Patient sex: M
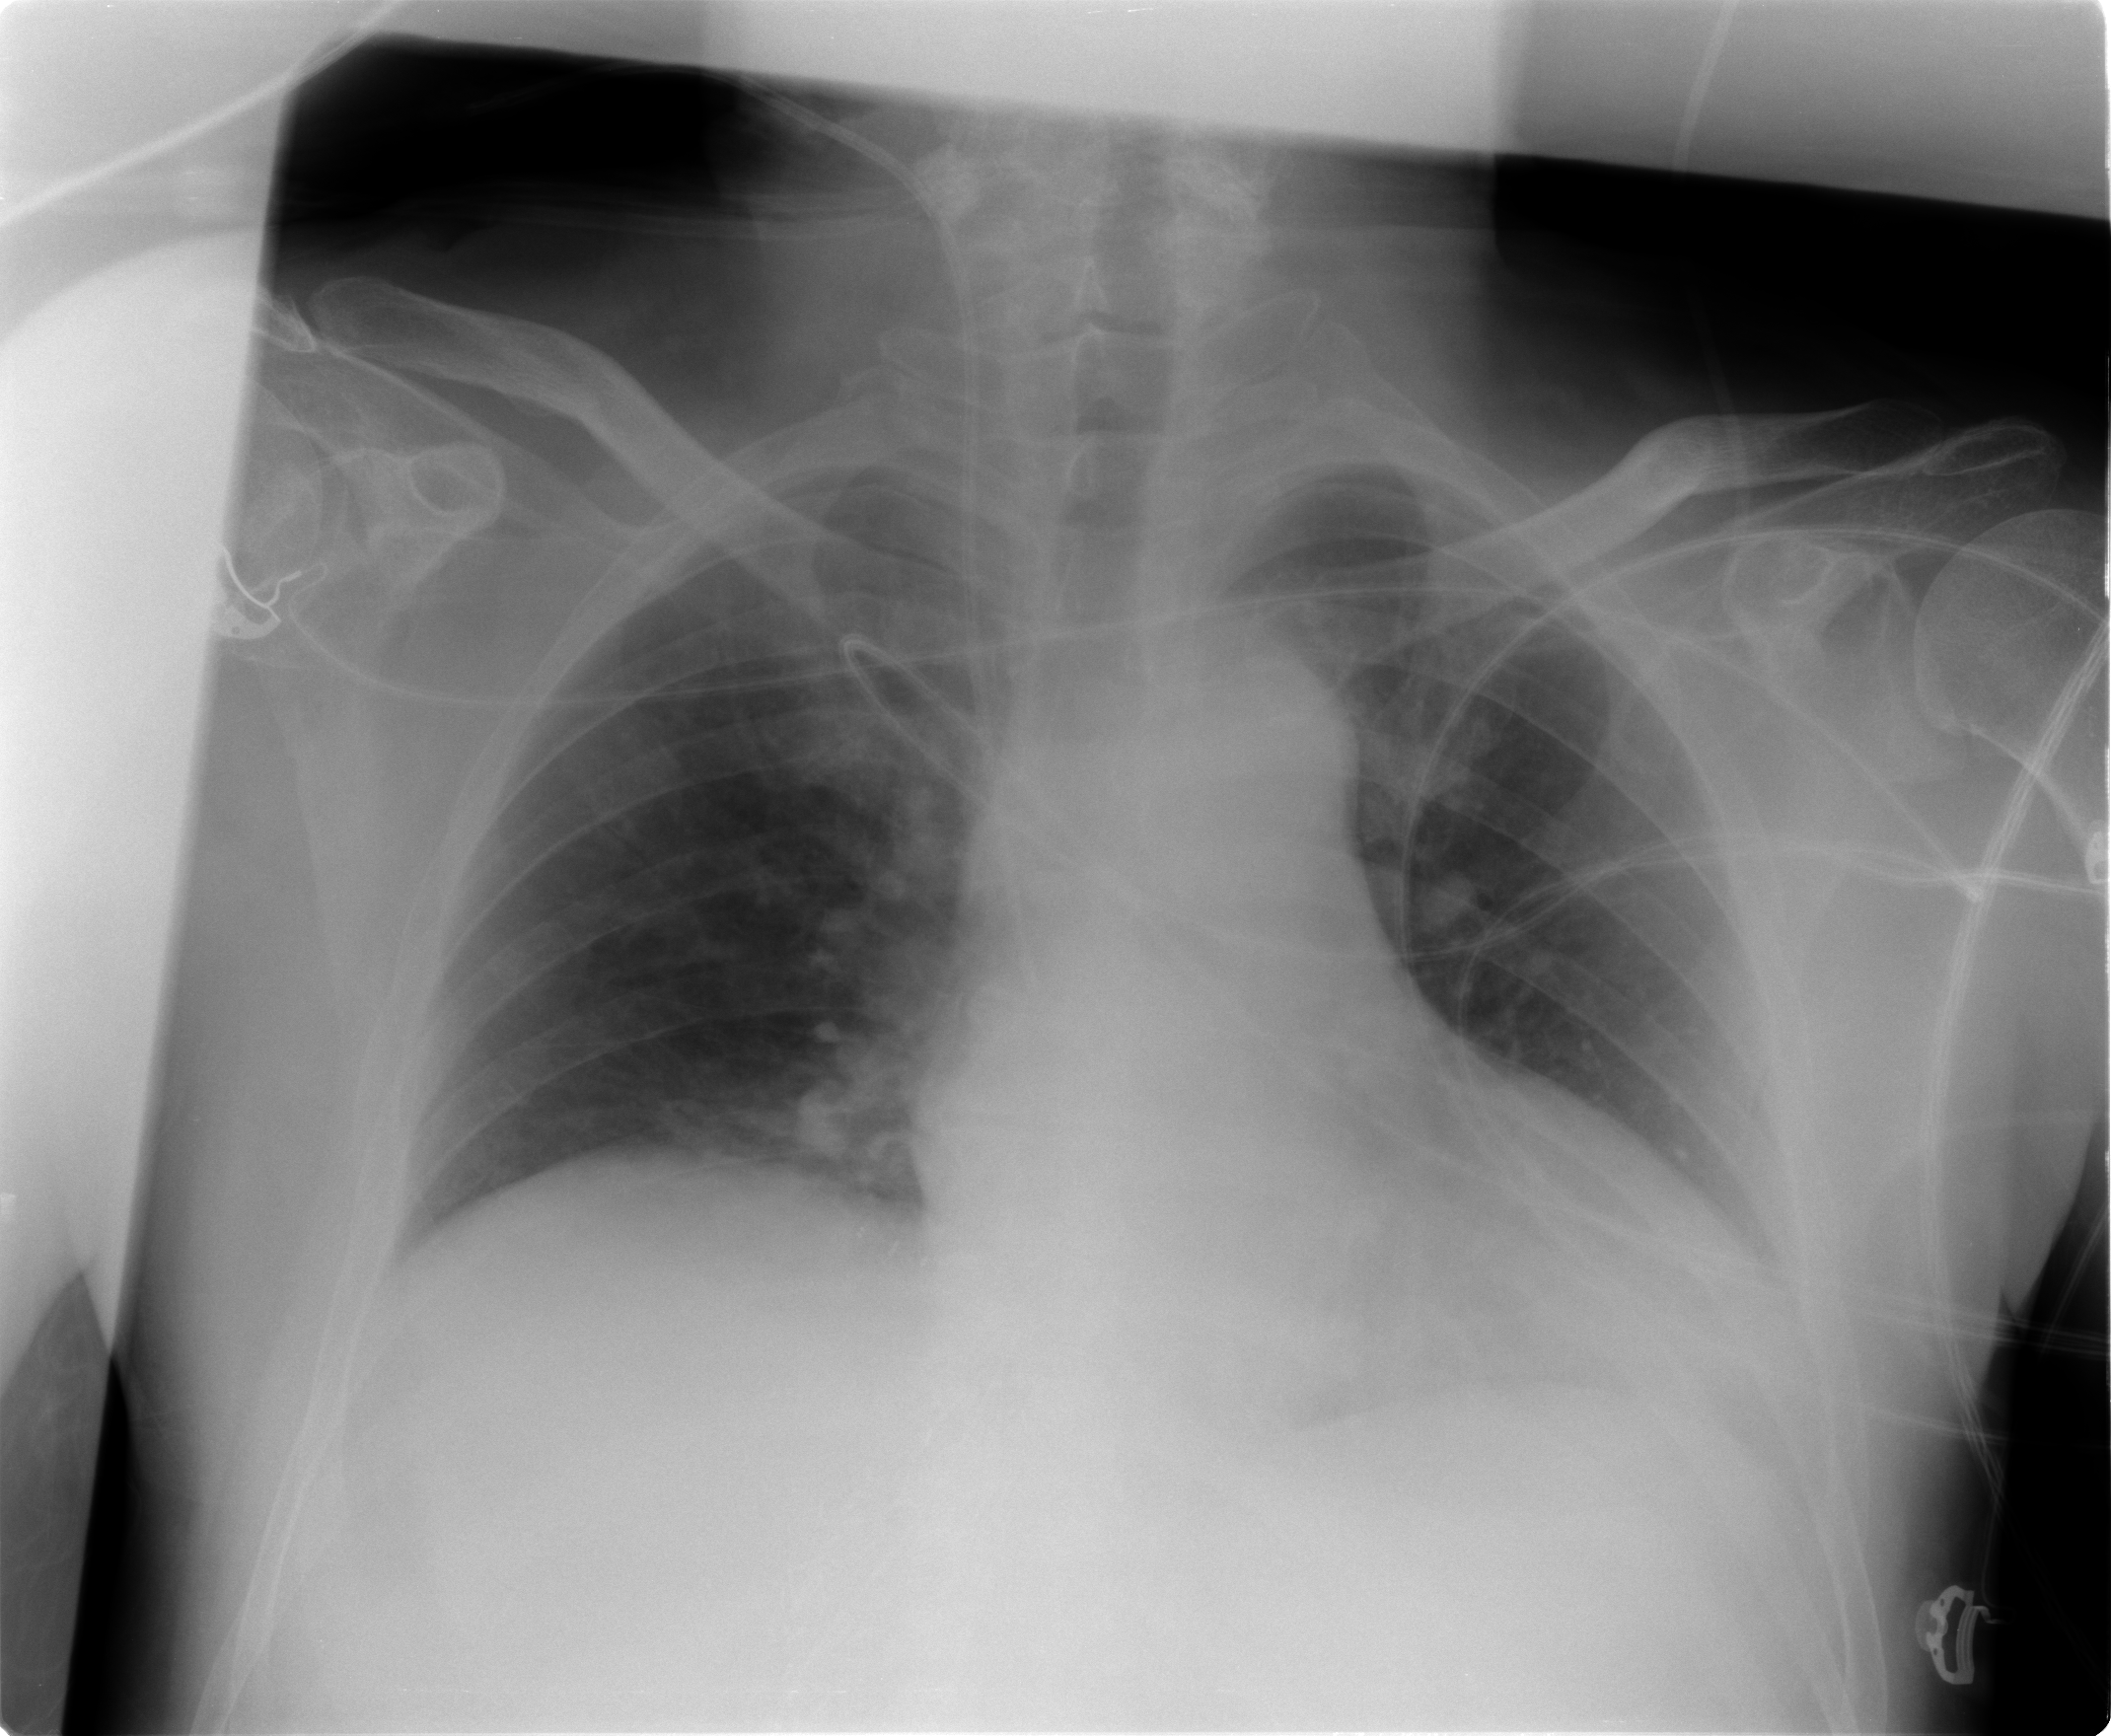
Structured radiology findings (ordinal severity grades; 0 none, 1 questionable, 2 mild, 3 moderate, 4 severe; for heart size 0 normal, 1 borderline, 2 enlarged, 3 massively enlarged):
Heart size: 1
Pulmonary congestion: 1
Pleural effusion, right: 0
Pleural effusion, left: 0
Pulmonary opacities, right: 0
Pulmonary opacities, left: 0
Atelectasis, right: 1
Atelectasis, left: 1